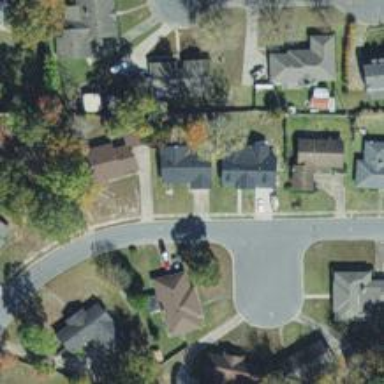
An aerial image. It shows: Residential road.